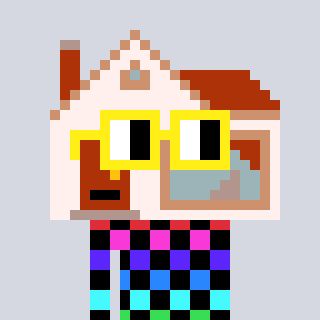
a pixel art character with square yellow glasses, a house-shaped head and a orange-colored body on a cool background